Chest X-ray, PA view. Patient: 69 years old, sex M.
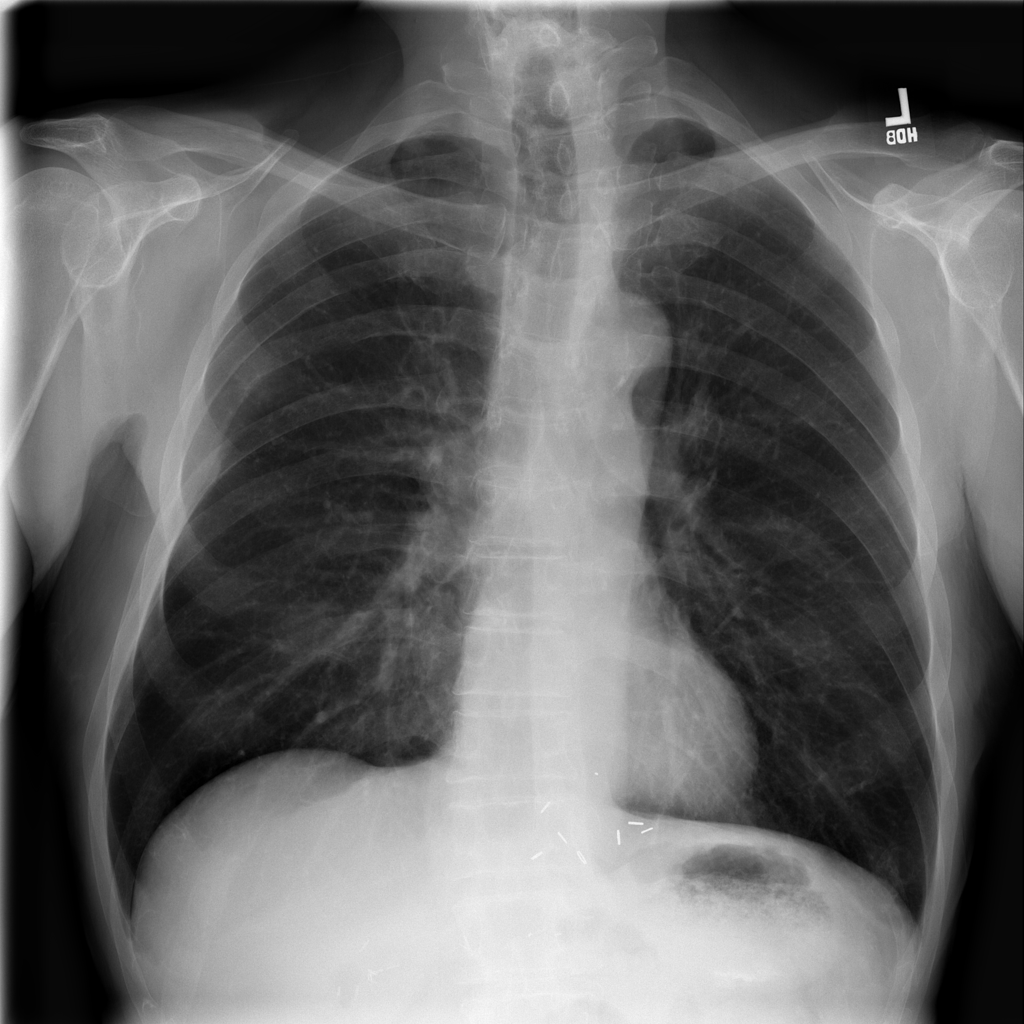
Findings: Infiltration